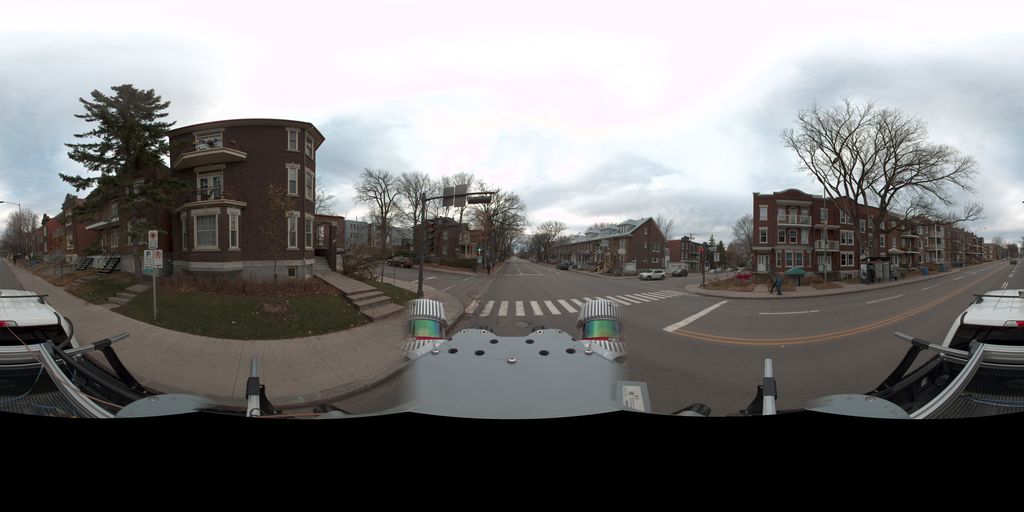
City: quebec_city